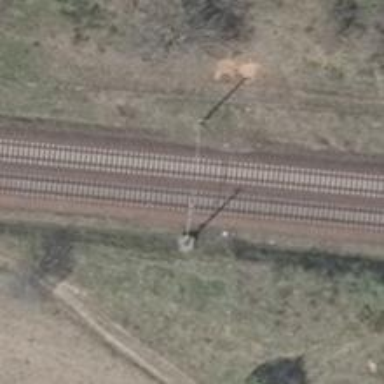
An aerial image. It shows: Railway milestone with catenary mast.